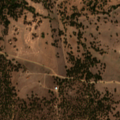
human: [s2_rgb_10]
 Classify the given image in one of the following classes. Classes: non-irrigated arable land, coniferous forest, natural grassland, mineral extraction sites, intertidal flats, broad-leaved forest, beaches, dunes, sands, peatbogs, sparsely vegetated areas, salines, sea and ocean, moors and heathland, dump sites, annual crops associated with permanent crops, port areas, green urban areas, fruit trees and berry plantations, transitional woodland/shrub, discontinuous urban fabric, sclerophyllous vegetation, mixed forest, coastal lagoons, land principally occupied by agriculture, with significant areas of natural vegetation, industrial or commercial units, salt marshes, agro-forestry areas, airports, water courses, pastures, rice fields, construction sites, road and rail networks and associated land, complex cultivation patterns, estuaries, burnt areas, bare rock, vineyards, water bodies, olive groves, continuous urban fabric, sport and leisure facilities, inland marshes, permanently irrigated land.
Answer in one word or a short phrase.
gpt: pastures, agro-forestry areas